Field crop: maize
Growth stage: 1
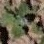
Species: chenopodium